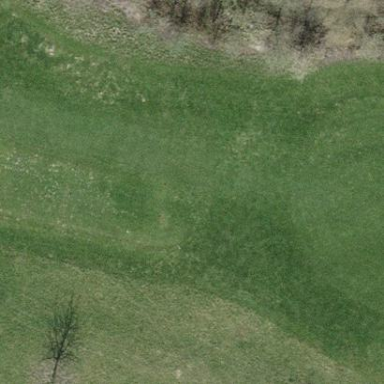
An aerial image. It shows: Golf tee on grass surface.